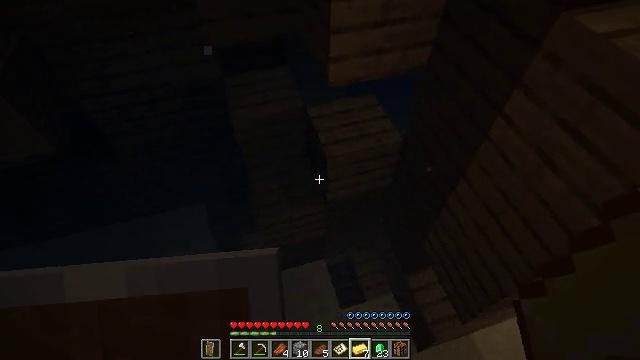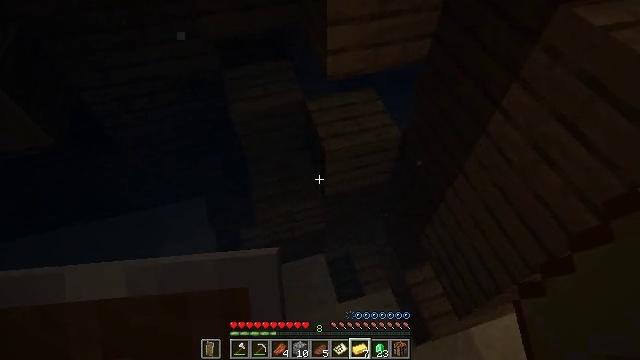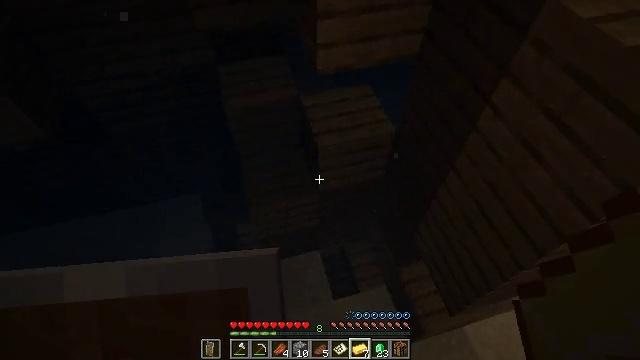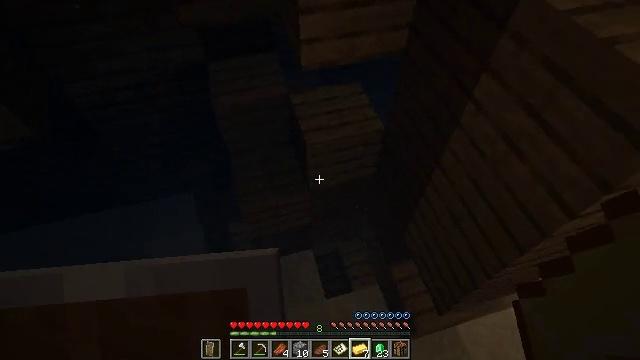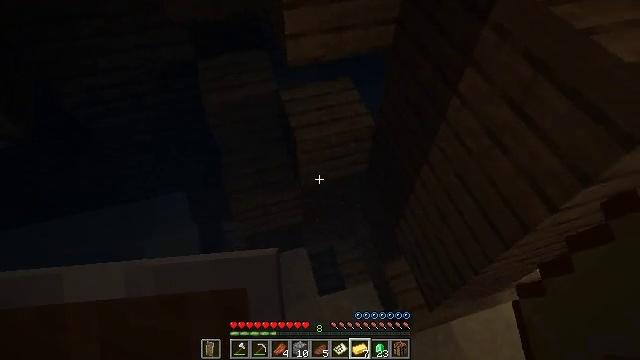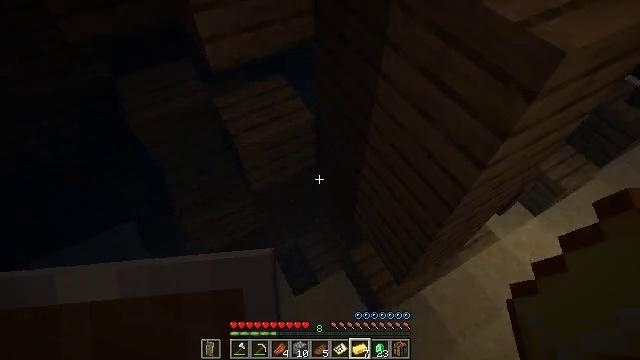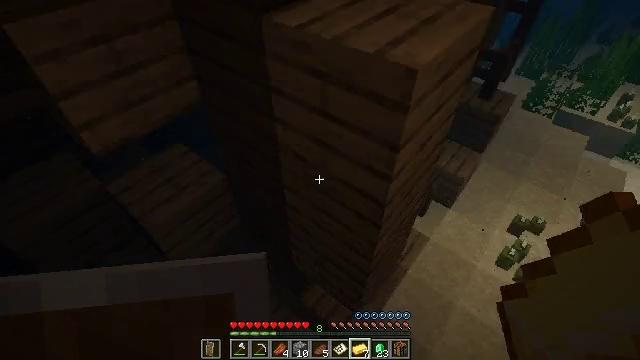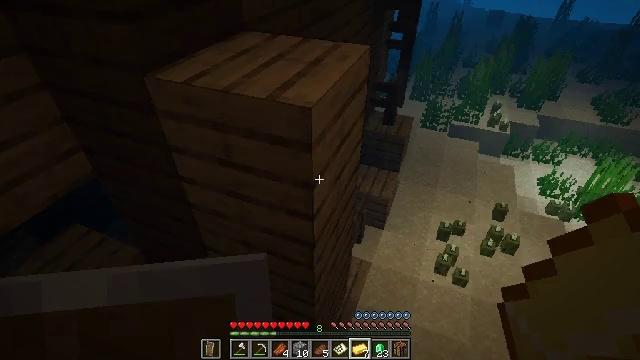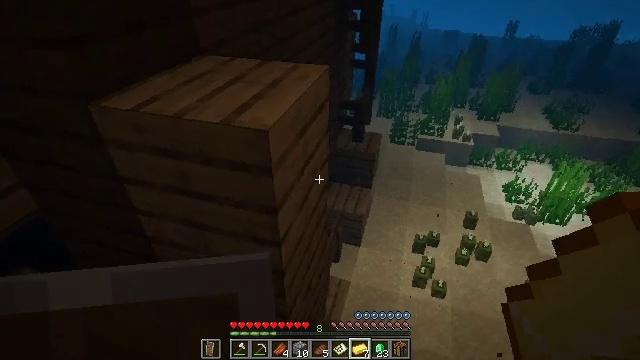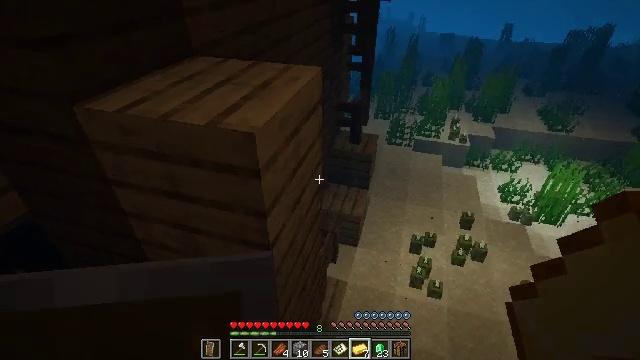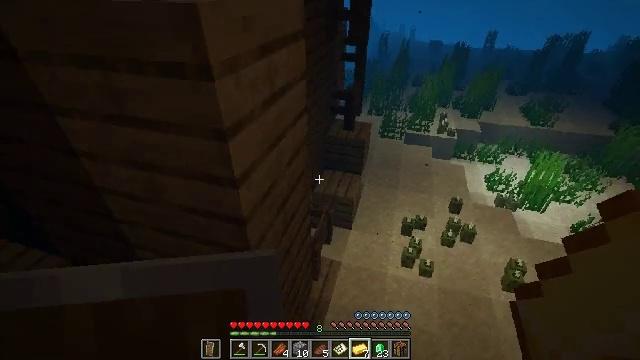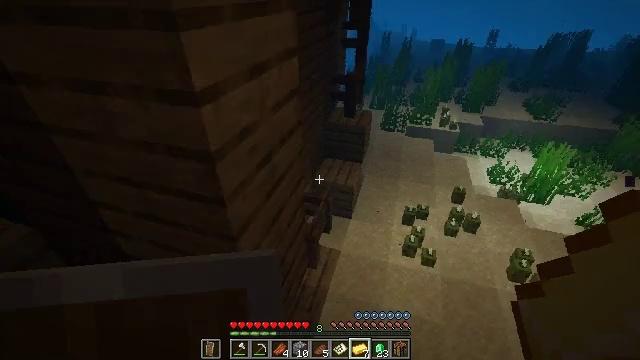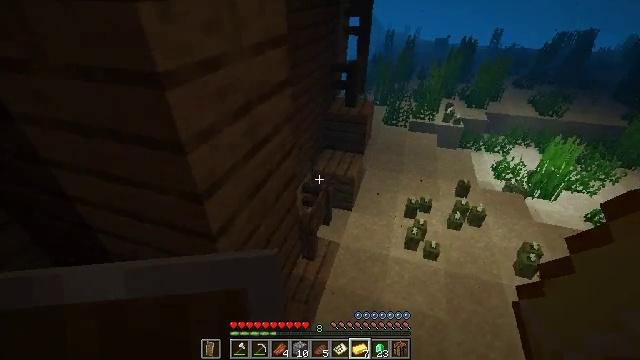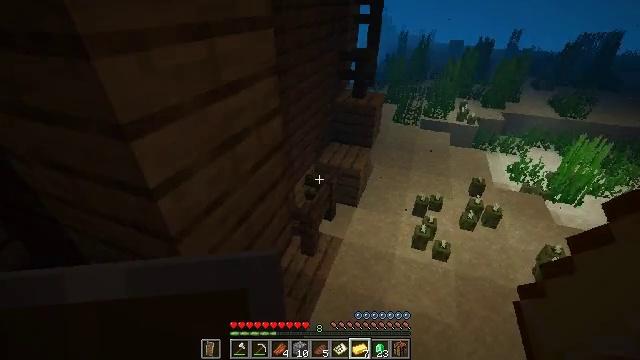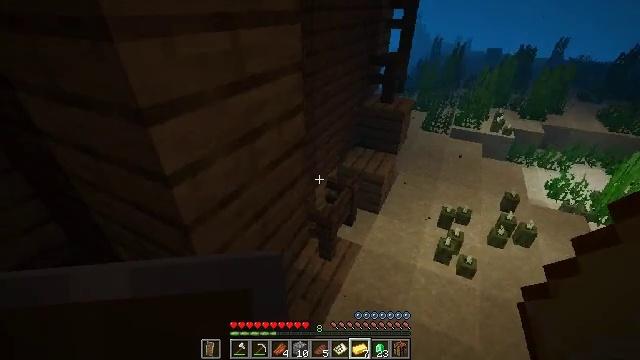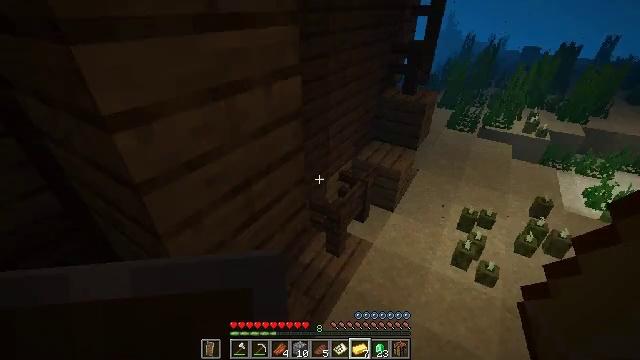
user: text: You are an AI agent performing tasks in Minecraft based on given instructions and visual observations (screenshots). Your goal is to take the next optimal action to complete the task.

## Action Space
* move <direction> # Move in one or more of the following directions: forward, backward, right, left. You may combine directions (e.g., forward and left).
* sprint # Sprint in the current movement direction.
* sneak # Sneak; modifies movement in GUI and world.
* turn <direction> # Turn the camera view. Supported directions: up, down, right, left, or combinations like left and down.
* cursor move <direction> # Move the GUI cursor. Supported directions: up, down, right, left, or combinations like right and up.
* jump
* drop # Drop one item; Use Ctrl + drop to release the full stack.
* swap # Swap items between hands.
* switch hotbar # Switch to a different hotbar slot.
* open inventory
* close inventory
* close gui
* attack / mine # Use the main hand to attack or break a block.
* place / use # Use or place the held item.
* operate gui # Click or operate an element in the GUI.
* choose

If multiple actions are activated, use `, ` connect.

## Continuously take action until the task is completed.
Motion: motion action
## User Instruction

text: Drop a filled map.
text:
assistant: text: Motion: move right
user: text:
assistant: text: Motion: move right
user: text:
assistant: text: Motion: move right
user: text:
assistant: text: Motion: move right
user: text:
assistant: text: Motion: move right, turn right
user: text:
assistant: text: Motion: move right, turn right and up
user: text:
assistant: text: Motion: move forward and move right, turn right and up
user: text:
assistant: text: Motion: move forward and move right, sprint, turn right and up
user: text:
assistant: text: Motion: move forward and move right, sprint
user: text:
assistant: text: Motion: move forward and move right, sprint
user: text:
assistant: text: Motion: move forward and move right, sprint
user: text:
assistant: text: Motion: move forward and move right, sprint
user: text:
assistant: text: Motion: move forward and move right, sprint, turn left
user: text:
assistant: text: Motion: move forward and move right, sprint, turn left and up
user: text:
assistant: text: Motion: move forward and move right, sprint, turn left
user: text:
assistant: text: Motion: move forward and move right, sprint, turn left
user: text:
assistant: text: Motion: move forward and move right, sprint
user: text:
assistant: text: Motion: move forward and move right, sprint
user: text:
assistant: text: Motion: move forward and move right, sprint, turn up
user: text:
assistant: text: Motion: move forward and move right, sprint, turn up
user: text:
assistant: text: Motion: move forward and move right, sprint, turn right and up
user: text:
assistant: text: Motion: move forward and move right, sprint, turn right and up
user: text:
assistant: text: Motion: move forward and move right, sprint, turn right and up
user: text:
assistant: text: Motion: move forward and move right, sprint, turn up
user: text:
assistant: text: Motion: move forward and move right, sprint
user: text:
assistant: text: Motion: move forward and move right, sprint
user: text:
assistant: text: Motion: move forward and move right, sprint, turn left
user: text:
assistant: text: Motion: move forward and move right, sprint, turn left
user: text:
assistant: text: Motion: move forward and move right, sprint, turn left and up
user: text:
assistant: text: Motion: move forward and move right, sprint, turn left